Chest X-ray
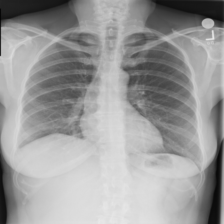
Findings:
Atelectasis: negative
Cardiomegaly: negative
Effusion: negative
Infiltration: negative
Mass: negative
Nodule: negative
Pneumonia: negative
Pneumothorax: negative
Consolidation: negative
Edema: negative
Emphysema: negative
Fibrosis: negative
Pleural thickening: negative
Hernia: negative